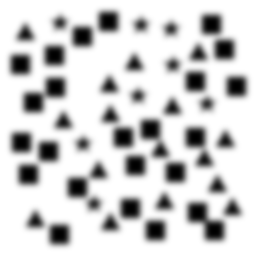
Squares: 24
Triangles: 16
Stars: 8
Total shapes: 48